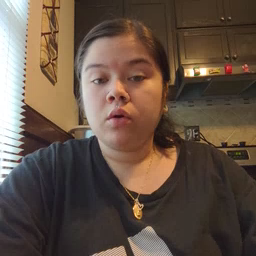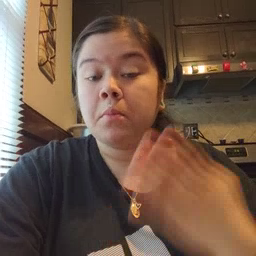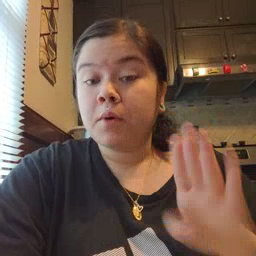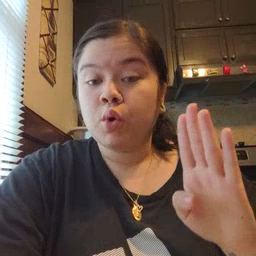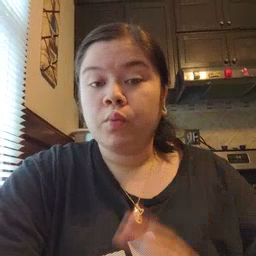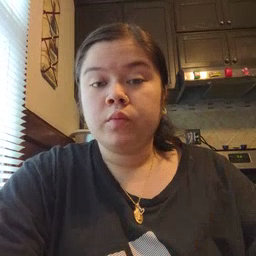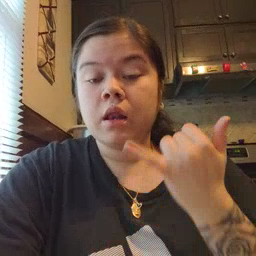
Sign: blue